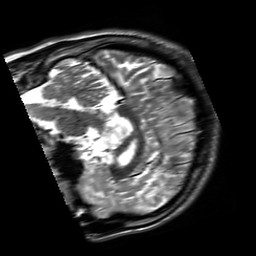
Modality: T2w
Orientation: sagittal
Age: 21
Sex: male
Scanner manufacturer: siemens
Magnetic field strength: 3 T
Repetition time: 8.53 s
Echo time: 0.091 s